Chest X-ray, AP view. Patient: 46 years old, sex M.
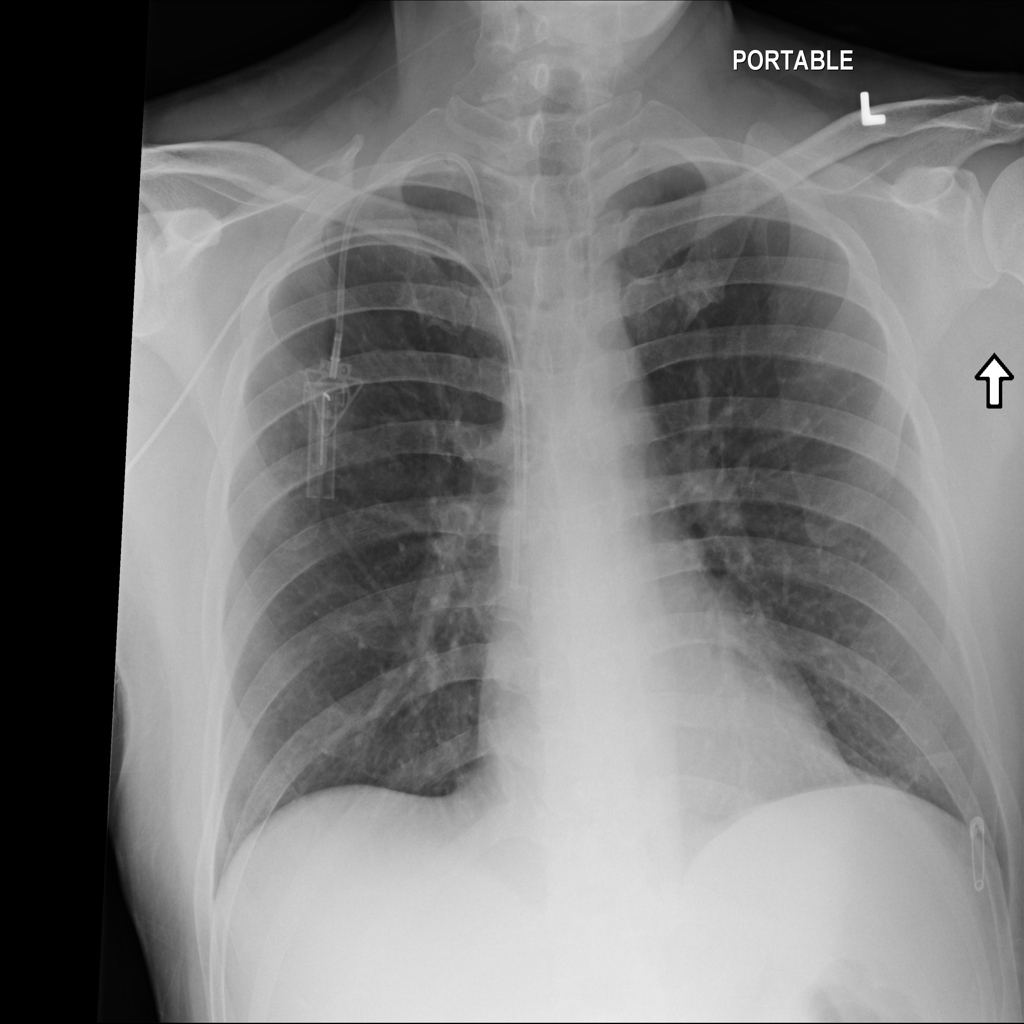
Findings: No Finding